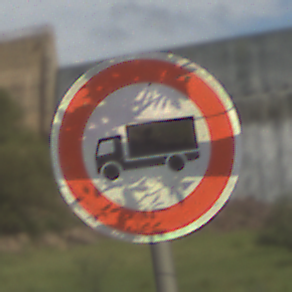
Verkehrszeichen: VerbotFuerKraftfahrzeugeUeberDreiKommaFuenfTonnen
Umgebung: Outdoor, Nature
Tageszeit: Midday
Wetter: PartlyCloudy
Licht: Natural
Jahreszeit: NotSpecified
Kontrast: HighContrast